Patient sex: M
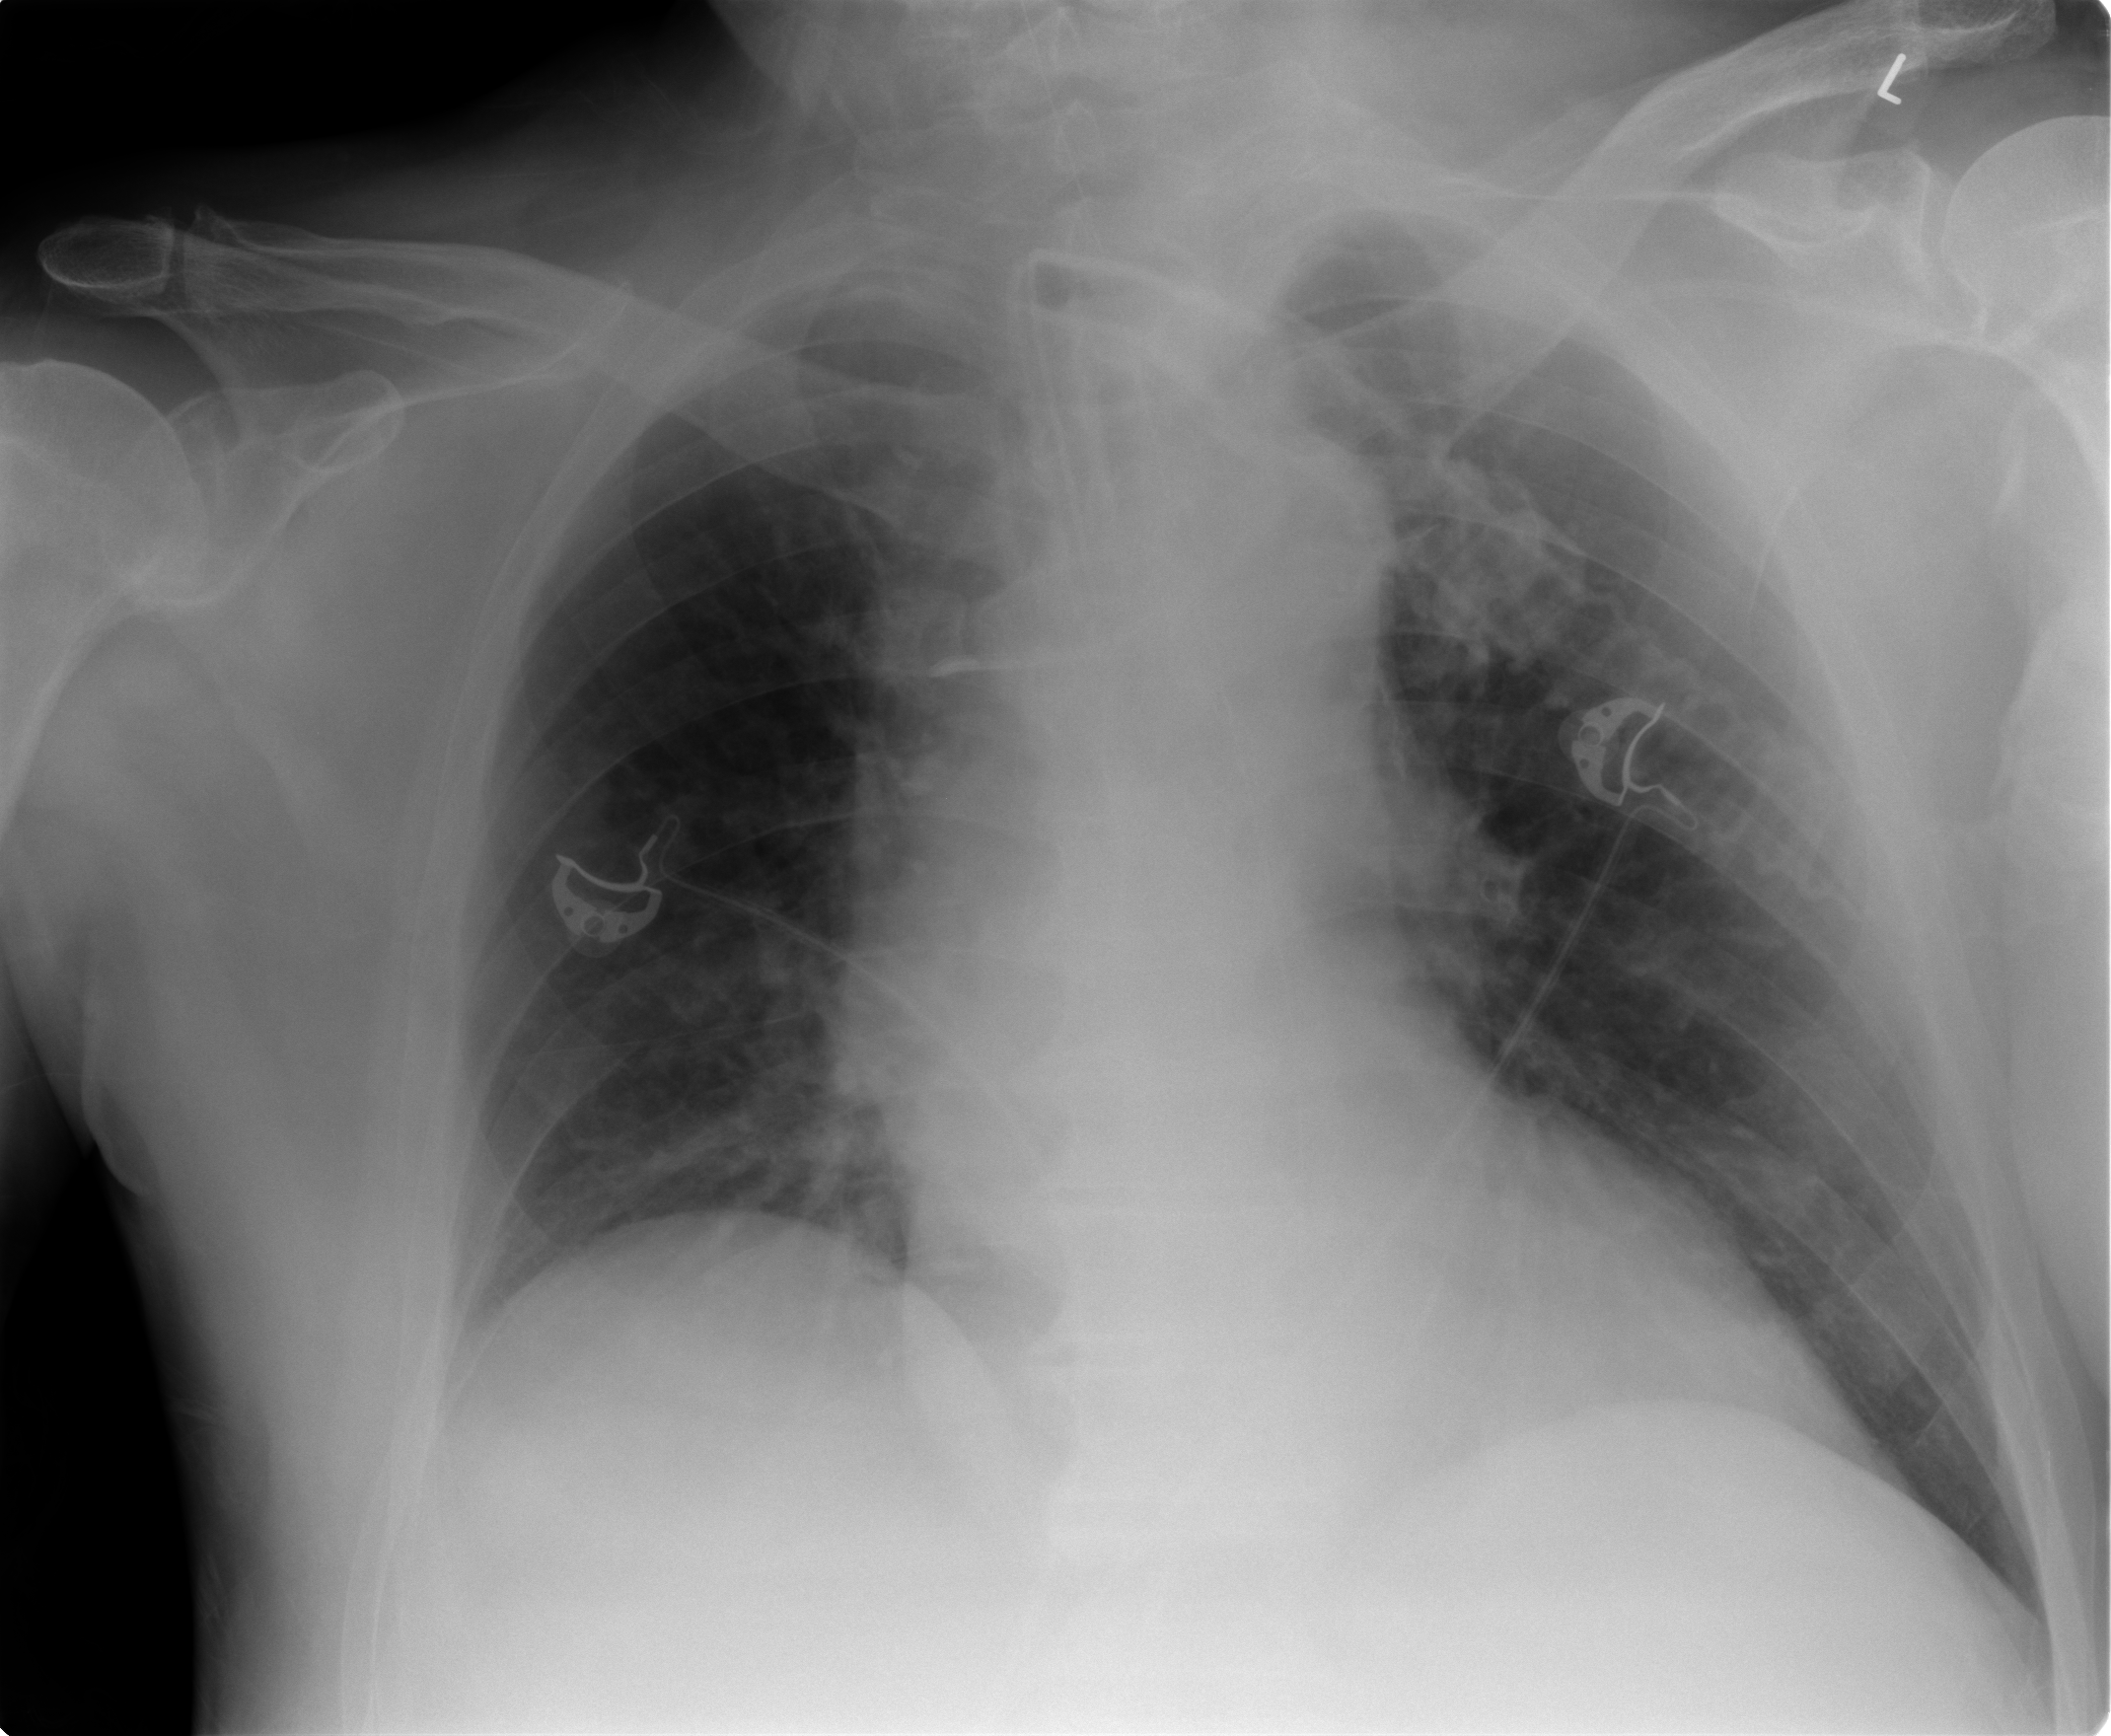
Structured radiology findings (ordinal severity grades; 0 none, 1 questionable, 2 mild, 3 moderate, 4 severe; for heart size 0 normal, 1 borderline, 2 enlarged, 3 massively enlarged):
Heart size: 0
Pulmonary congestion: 0
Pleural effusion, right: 0
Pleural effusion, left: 0
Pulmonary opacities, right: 0
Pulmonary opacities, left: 0
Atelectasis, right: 2
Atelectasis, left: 2